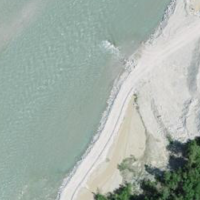
EUNIS habitat code: 56
Species observed at this site:
Neotinea ustulata